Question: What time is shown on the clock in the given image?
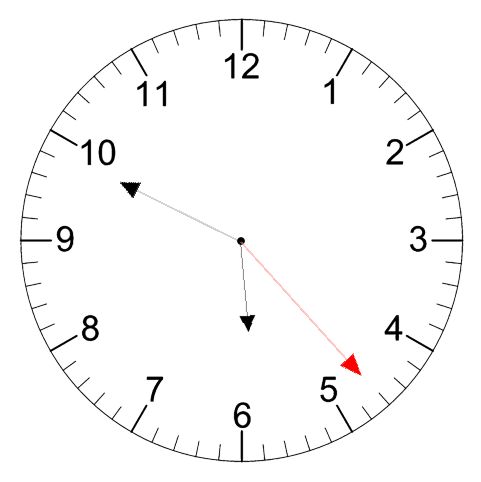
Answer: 05:49:23